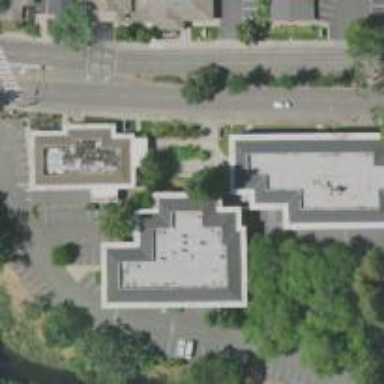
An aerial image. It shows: Government office.